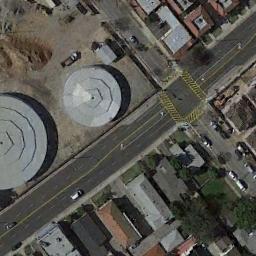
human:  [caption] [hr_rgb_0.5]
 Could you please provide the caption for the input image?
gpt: An intersection with normal traffic is between two circular buildings and some neatly arranged houses .

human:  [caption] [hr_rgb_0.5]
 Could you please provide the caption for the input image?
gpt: There are several moving vehicles on the road at the intersection, With many buildings and some trees around the intersection .

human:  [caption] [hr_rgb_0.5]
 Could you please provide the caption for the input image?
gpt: There are many buildings beside the intersection .

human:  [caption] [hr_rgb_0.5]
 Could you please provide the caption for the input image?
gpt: The intersection is not vertical .

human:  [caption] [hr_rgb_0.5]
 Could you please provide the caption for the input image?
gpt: There are two round buildings beside the intersection .